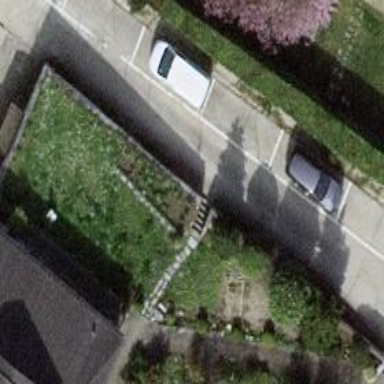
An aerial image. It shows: Road with steps.